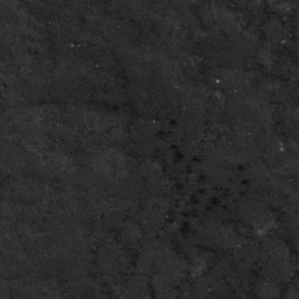
Label: frost